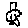
Label: bird